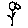
Label: flower